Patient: sex M, age 40
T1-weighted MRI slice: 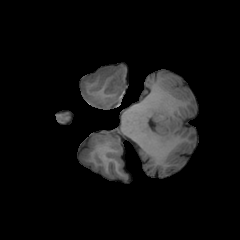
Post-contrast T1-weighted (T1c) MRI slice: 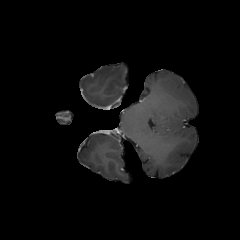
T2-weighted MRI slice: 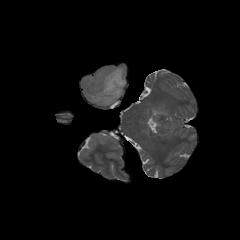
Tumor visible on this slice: yes
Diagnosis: Astrocytoma, IDH-mutant
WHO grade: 3